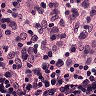
Metastatic tissue present: no